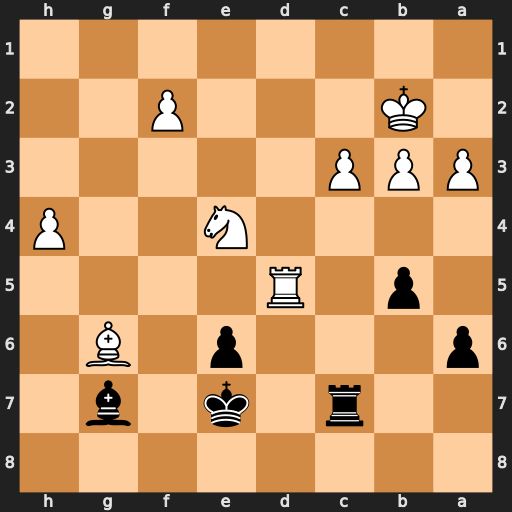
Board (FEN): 8/2r1k1b1/p3p1B1/1p1R4/4N2P/PPP5/1K3P2/8
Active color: b
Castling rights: -
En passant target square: -
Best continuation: exd5